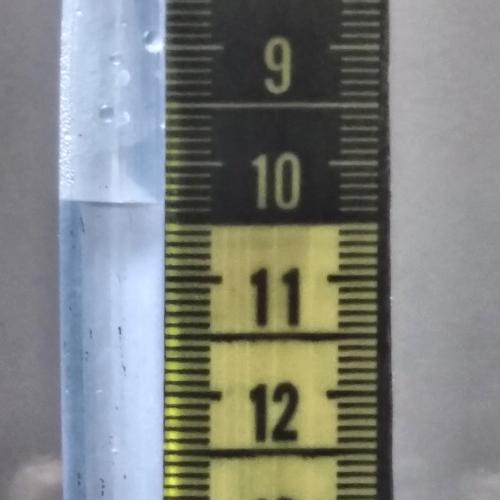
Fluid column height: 10.4 cm